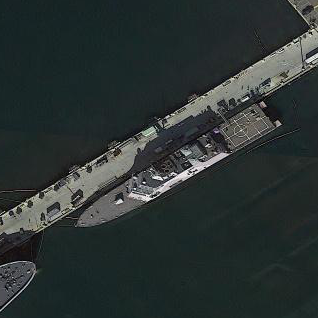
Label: combat